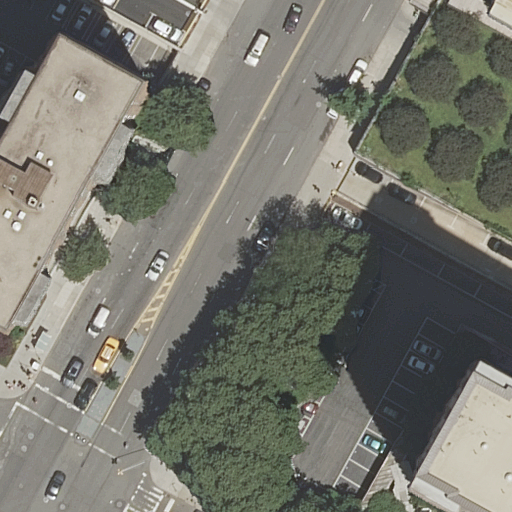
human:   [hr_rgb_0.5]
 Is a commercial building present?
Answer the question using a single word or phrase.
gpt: no

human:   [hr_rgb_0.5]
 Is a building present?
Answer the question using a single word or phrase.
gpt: yes

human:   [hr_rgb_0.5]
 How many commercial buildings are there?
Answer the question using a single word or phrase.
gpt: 0

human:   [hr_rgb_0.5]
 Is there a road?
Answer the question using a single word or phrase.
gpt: yes

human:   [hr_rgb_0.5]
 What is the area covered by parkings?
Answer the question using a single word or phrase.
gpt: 0m2

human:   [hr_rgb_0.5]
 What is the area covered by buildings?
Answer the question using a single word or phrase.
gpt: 616m2

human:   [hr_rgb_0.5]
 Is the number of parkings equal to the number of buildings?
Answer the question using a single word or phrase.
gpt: no

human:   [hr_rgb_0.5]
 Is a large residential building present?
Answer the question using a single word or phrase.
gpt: yes

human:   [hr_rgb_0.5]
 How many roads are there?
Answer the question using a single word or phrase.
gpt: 16

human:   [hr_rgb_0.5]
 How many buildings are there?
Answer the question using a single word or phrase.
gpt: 3

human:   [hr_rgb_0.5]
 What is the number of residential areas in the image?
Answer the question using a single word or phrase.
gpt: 1

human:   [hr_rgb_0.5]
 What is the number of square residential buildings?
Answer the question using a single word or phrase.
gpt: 0

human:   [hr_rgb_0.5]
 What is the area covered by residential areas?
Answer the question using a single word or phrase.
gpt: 4420m2

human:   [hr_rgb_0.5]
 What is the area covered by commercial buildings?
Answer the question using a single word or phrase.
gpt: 0m2

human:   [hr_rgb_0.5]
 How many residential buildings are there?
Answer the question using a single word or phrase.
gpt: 3

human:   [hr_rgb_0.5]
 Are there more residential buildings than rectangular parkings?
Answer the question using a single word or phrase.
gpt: yes

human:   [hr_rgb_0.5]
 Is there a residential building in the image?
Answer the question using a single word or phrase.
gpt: yes

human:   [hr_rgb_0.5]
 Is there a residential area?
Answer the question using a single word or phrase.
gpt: yes

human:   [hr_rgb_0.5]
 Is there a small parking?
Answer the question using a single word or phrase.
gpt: yes

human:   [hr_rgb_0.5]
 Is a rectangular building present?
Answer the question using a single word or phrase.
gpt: yes

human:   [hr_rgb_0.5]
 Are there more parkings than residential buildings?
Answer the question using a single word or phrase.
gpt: no

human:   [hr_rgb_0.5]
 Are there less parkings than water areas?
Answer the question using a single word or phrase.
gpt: no

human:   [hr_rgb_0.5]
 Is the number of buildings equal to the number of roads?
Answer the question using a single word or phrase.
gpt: no

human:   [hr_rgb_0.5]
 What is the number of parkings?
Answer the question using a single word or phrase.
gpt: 1

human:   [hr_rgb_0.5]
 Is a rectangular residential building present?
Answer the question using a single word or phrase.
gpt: yes

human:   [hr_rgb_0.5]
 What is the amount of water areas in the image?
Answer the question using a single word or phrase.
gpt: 0

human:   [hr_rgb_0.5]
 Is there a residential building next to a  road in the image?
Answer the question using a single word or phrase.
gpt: yes

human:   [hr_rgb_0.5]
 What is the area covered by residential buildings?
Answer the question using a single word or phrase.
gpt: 616m2

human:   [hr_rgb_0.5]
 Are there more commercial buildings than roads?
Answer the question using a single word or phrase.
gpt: no

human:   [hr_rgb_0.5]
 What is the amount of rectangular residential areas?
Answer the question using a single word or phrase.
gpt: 1

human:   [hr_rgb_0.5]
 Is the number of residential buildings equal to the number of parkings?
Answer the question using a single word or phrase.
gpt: no

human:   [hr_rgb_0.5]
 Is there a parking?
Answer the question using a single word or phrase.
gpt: yes

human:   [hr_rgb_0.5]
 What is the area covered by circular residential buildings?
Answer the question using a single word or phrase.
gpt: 0m2

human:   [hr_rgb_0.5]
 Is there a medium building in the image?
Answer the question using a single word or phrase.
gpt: no

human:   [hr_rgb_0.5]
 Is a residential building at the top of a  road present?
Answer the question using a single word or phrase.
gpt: yes

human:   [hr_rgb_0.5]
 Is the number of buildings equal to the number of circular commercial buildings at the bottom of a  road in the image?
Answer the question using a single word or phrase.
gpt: no

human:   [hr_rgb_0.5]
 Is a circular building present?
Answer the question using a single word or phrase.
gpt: no

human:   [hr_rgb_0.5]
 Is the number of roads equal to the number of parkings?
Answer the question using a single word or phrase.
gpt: no

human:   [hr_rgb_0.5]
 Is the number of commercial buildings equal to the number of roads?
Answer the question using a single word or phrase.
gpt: no

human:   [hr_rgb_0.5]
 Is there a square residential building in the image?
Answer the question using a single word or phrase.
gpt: no

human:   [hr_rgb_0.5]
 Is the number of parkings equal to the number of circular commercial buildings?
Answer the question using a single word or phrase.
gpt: no

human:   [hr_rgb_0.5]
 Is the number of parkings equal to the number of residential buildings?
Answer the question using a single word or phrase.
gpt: no

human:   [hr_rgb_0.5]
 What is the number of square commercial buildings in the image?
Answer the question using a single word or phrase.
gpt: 0

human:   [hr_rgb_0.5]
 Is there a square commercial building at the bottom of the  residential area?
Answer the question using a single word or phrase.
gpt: no

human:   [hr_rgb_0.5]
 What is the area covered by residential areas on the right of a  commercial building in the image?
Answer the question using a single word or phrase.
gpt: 0m2

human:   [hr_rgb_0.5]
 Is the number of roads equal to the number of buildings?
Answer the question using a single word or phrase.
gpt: no

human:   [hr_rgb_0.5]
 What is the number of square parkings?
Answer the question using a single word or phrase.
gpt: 0

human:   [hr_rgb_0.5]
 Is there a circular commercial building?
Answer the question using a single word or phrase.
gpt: no

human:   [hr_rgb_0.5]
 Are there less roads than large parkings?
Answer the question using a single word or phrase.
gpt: no

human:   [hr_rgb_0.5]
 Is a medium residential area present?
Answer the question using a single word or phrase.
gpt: no

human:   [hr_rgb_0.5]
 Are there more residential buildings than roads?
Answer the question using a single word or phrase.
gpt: no

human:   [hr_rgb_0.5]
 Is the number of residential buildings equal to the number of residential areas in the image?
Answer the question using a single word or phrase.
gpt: no

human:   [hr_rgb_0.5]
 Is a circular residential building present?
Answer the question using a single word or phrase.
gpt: no

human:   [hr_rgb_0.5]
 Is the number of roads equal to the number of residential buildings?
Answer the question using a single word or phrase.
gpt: no

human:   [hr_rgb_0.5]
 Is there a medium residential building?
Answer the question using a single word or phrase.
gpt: no

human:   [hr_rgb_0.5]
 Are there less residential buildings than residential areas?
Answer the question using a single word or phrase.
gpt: no

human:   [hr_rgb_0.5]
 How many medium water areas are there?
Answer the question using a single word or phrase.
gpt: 0

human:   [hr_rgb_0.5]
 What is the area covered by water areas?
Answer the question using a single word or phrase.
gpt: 0m2

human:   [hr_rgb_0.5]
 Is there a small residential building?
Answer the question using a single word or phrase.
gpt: yes

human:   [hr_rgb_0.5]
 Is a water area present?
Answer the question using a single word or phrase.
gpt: no

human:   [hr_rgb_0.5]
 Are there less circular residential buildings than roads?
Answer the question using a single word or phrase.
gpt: yes

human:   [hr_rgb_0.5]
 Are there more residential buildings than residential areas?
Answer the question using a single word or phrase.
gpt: yes

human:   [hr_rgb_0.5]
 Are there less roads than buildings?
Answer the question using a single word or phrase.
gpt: no

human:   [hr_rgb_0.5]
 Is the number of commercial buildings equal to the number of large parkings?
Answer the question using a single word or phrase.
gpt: yes